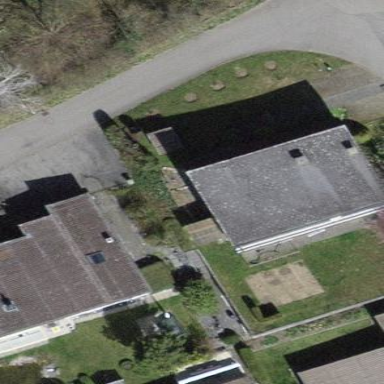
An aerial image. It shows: Detached building.